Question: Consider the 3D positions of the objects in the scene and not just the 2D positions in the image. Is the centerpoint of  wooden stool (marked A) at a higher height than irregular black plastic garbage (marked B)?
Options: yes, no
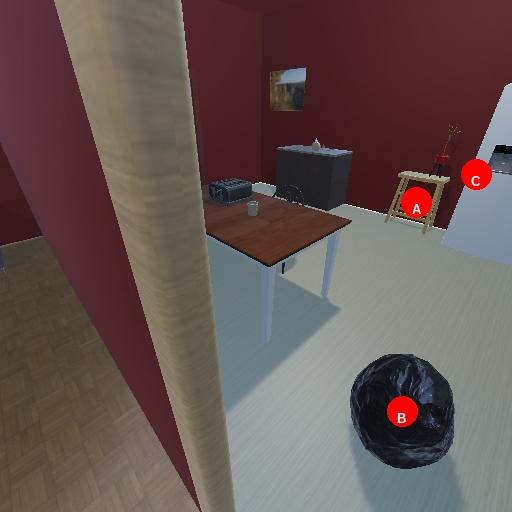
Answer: yes